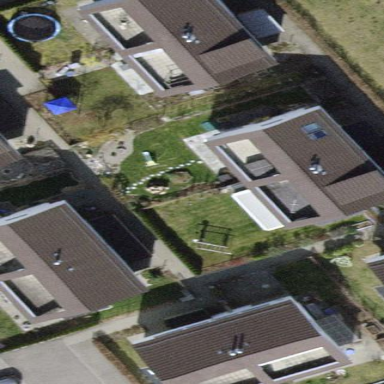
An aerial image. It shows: Semidetached house with gabled roof.